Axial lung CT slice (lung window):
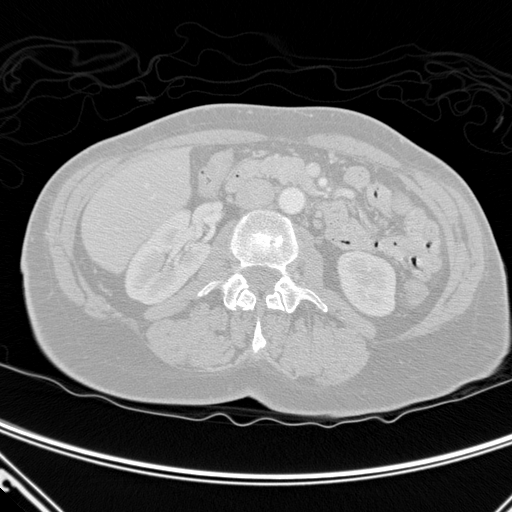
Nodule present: no